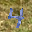
Label: 4